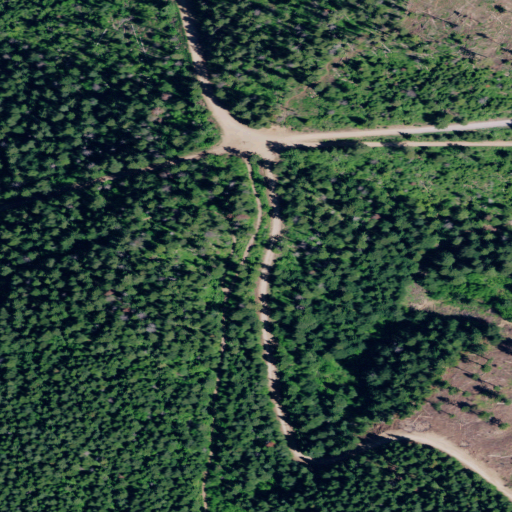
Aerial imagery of mountain in Idaho named Burnt Cabin Summit containing evergreen forest, shrub, and grassland